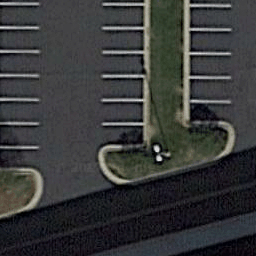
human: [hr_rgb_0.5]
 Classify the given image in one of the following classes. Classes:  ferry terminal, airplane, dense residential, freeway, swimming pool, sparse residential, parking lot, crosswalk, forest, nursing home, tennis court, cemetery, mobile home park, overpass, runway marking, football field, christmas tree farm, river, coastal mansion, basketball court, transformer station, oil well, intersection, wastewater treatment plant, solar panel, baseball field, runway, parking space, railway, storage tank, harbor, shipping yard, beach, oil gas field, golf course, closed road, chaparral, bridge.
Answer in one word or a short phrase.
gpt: parking space